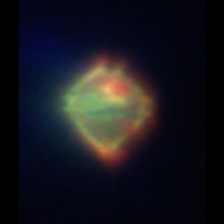
Taxon: Heterocapsa
Group: Dinoflagellates